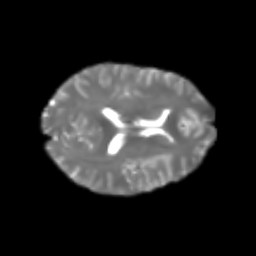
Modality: T2w
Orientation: axial
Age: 23
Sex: male
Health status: healthy